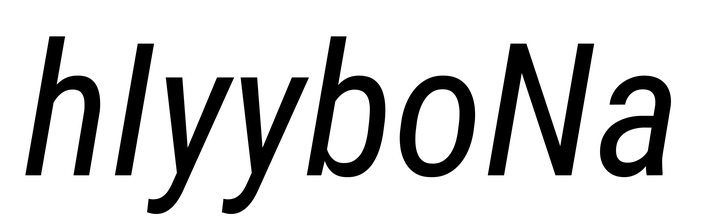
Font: Roboto-Italic_Condensed_Italic